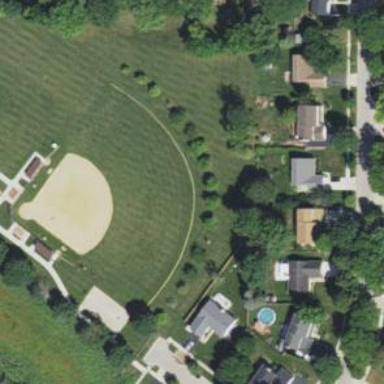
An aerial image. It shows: Baseball pitch for leisure and sports activities.